Brain MRI, t1w sequence, axial 2D slice.
Patient: age 27, sex F, weight 95 kg, height 1.95 m
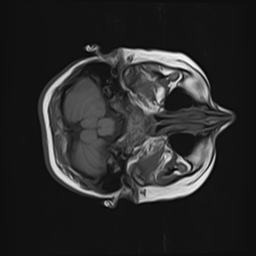